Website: crate-barrel
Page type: payment
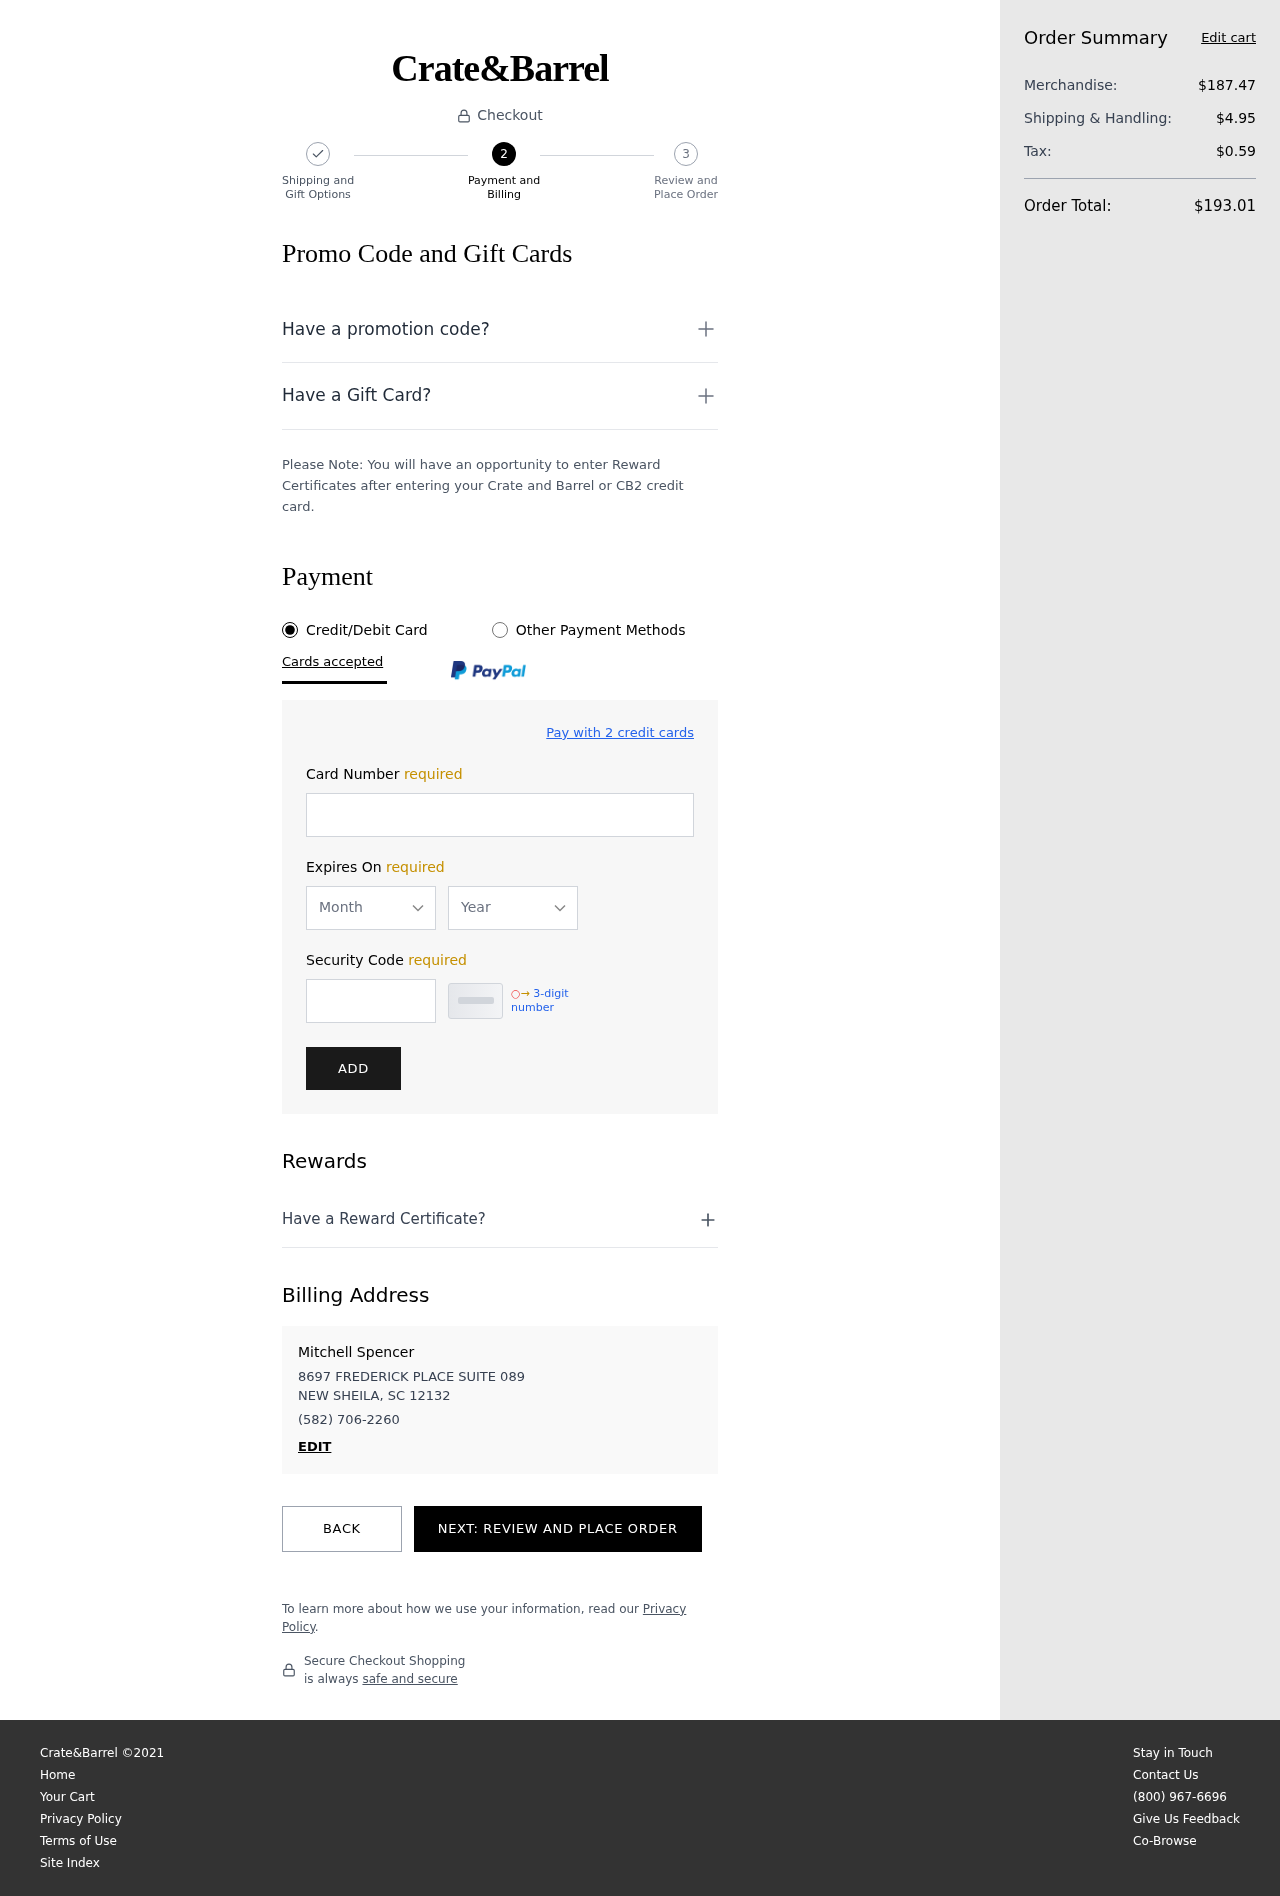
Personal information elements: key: PII_CARD_EXPIRY_MONTH
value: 03
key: PII_CARD_EXPIRY_YEAR
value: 28
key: PII_CITY_STATE_ZIP
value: NEW SHEILA, SC 12132
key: PII_FULLNAME
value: Mitchell Spencer
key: PII_PHONE
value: (582) 706-2260
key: PII_STREET
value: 8697 FREDERICK PLACE SUITE 089
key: PII_CARD_NUMBER
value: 5306 1912 7928 6048
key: PII_CARD_CVV
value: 722
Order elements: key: ORDER_SUBTOTAL
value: $187.47
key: ORDER_SHIPPING_COST
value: $4.95
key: ORDER_TAX
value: $0.59
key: ORDER_TOTAL
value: $193.01